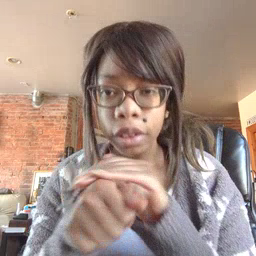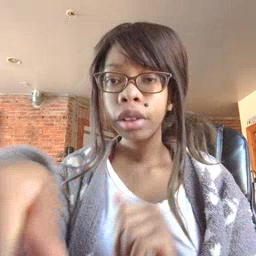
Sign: hide